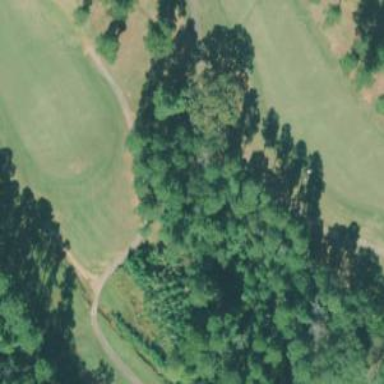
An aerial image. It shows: Path for both roads and golfers.